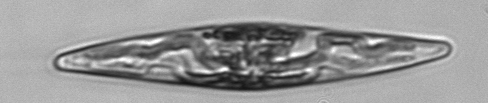
Label: Pleurosigma